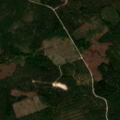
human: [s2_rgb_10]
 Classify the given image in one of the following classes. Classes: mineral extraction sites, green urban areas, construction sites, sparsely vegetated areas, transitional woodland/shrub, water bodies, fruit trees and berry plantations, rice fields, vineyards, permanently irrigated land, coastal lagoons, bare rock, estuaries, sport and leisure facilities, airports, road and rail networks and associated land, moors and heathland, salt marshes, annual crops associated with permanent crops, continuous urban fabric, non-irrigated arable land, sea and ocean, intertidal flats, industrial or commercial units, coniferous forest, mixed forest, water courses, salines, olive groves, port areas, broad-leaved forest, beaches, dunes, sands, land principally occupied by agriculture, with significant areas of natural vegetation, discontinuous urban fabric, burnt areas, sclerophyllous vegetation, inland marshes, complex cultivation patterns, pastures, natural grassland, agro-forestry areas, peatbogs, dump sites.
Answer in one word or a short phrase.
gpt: broad-leaved forest, coniferous forest, mixed forest